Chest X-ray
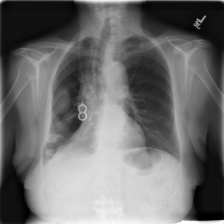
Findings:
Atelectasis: negative
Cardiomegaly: negative
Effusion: negative
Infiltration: negative
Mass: positive
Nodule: negative
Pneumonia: negative
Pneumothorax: negative
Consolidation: negative
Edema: negative
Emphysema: negative
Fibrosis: negative
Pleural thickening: negative
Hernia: negative